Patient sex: M
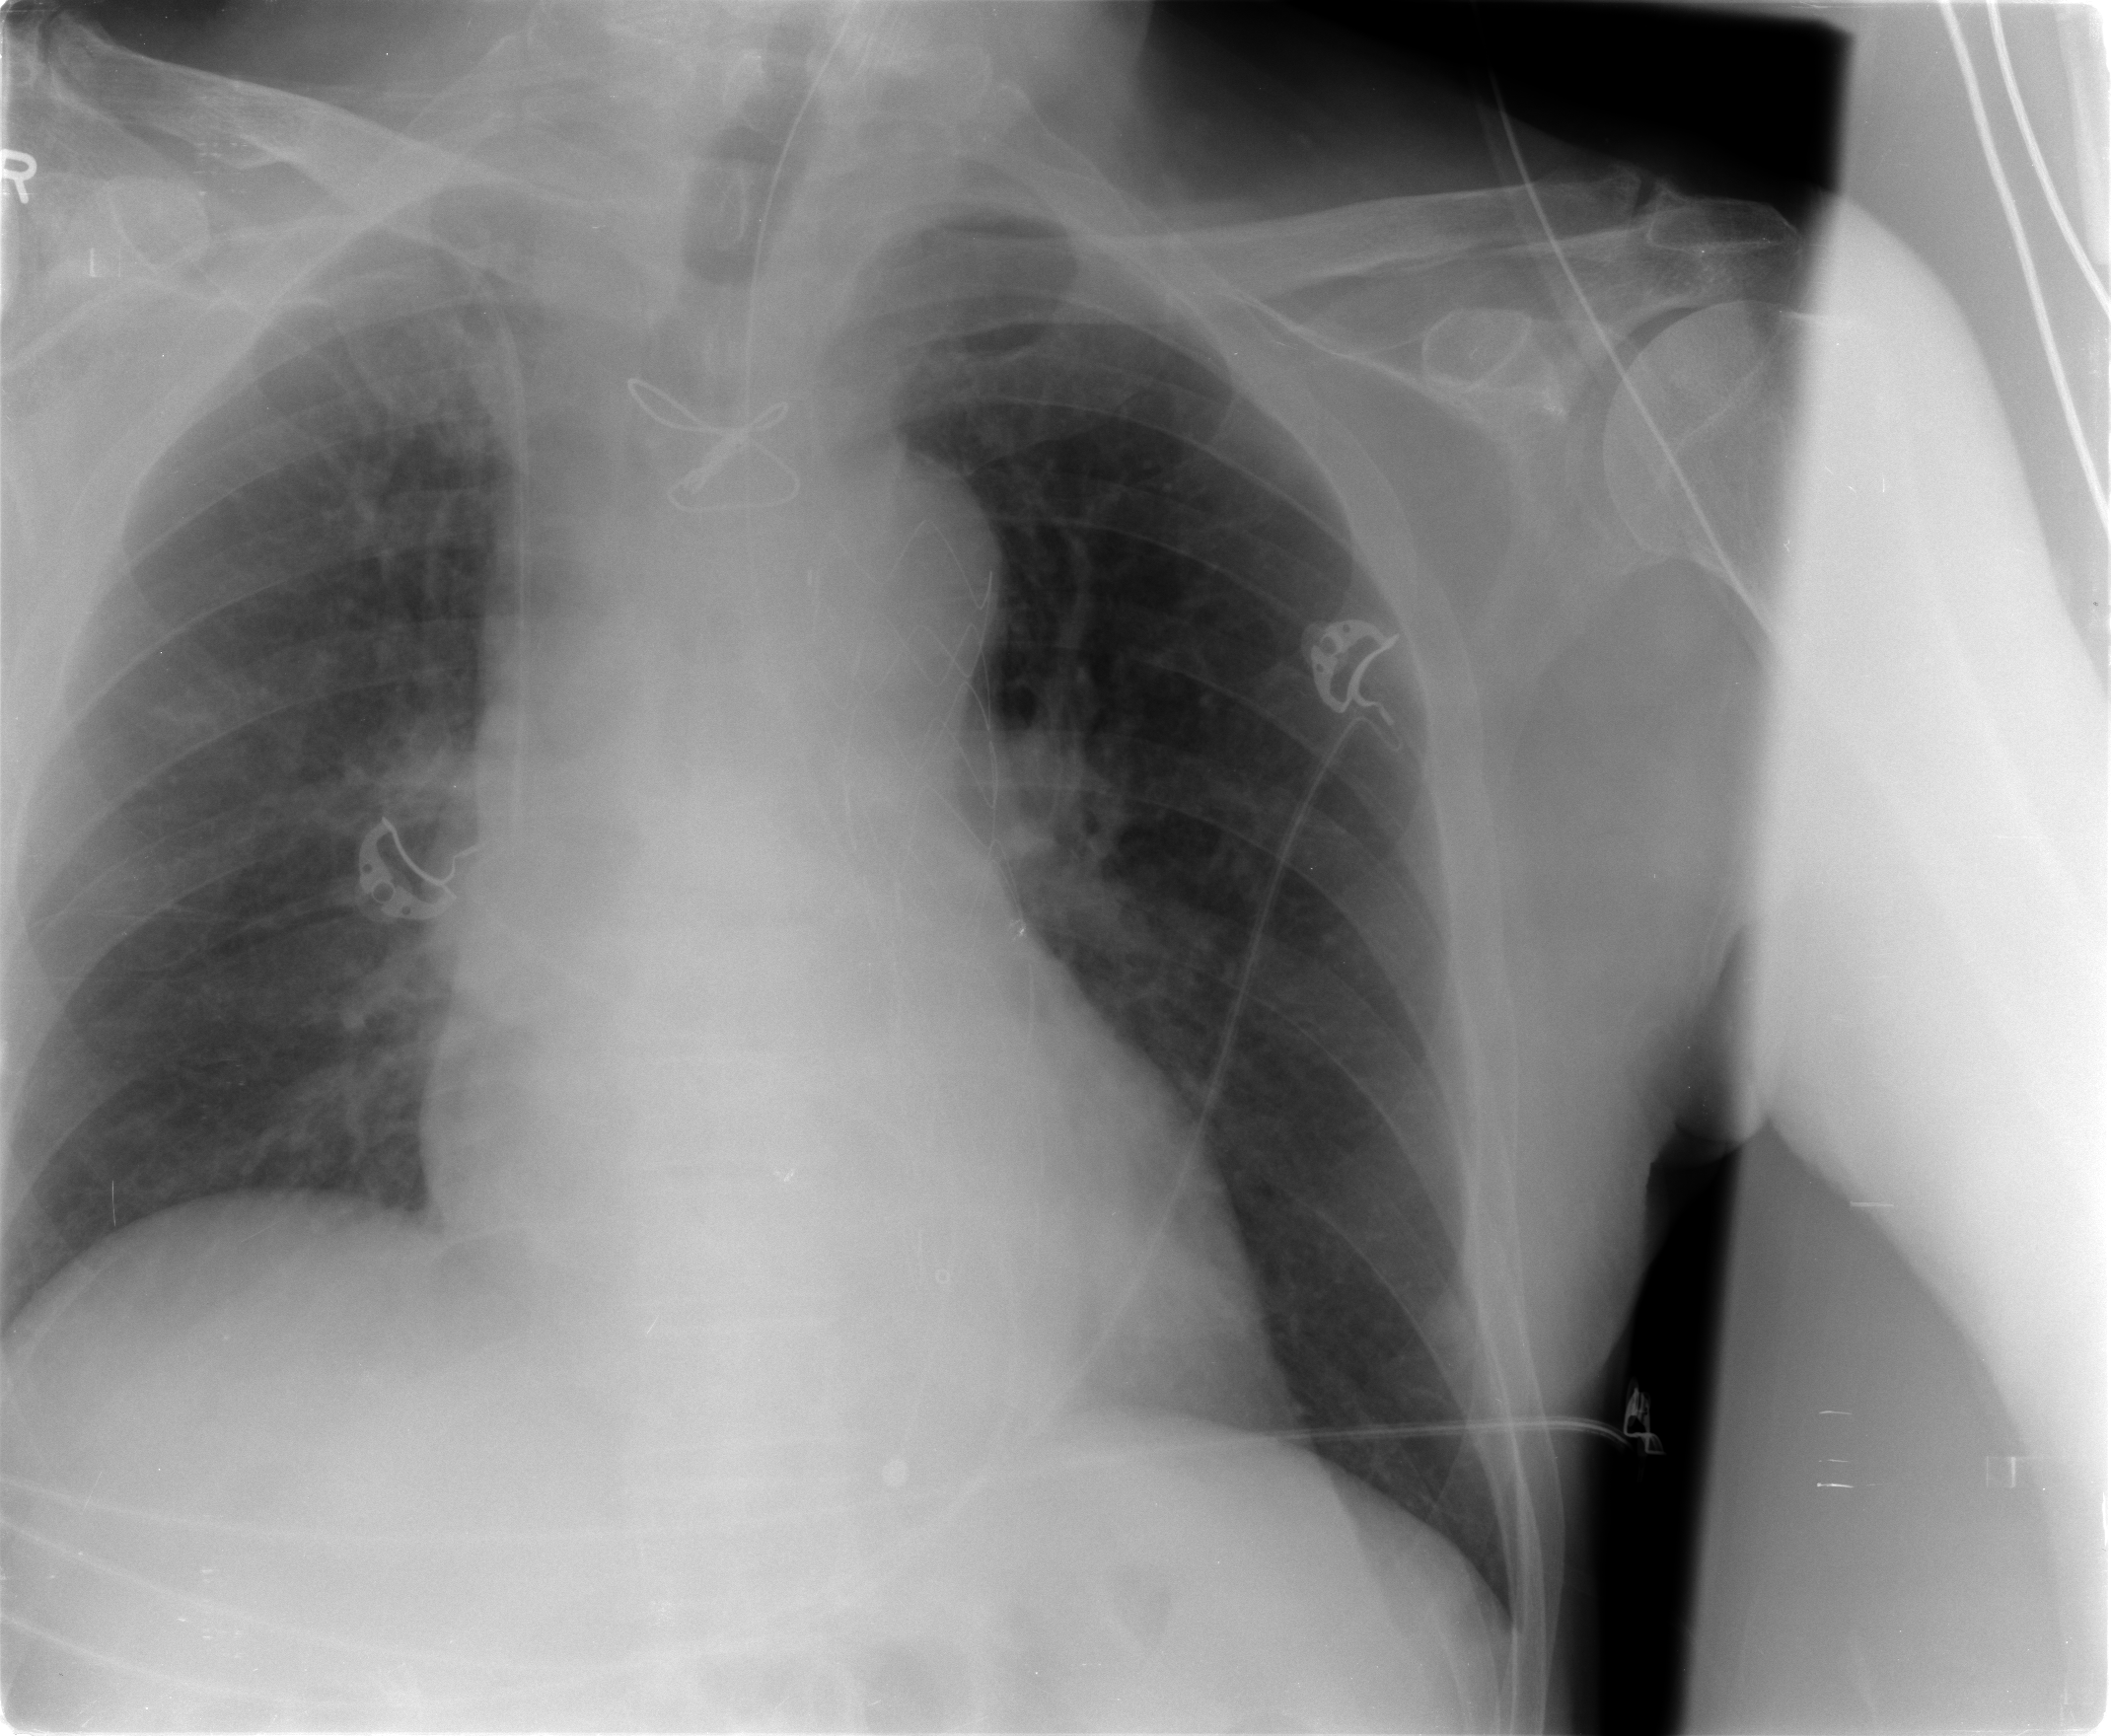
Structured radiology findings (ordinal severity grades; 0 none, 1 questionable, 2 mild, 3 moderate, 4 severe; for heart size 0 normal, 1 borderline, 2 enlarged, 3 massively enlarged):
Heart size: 0
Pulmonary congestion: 1
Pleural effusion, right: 0
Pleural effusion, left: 0
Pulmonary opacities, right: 0
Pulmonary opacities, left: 0
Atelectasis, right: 1
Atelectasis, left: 1